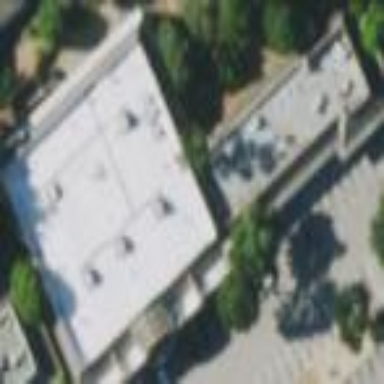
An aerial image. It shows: Retail building.